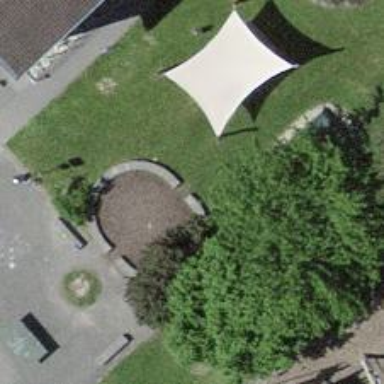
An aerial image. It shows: Playground designed around ship theme.